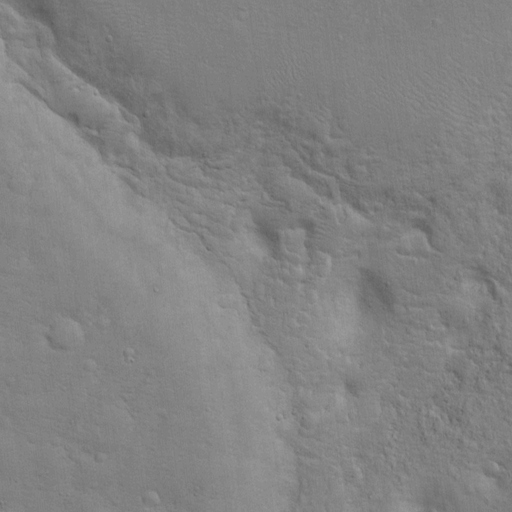
Classes present: Background, Cone